RGB frame:
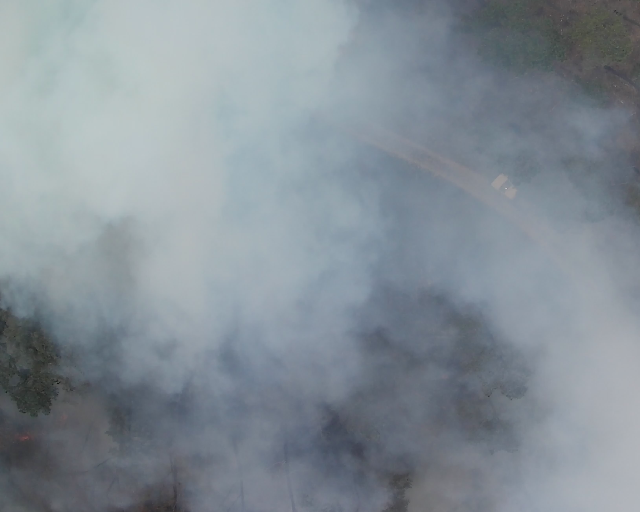
Thermal frame:
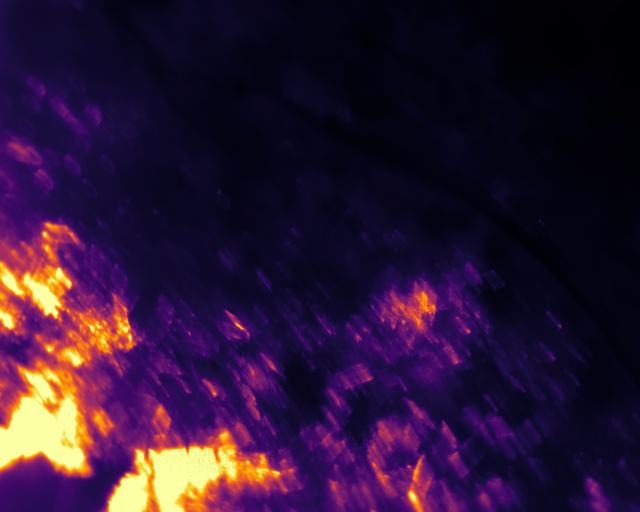
Captured: 2026-02-26 03:05:54
Pixels at or above 80 °C: 38760 (fraction of frame: 0.1183)